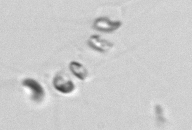
Label: Chaetoceros_socialis